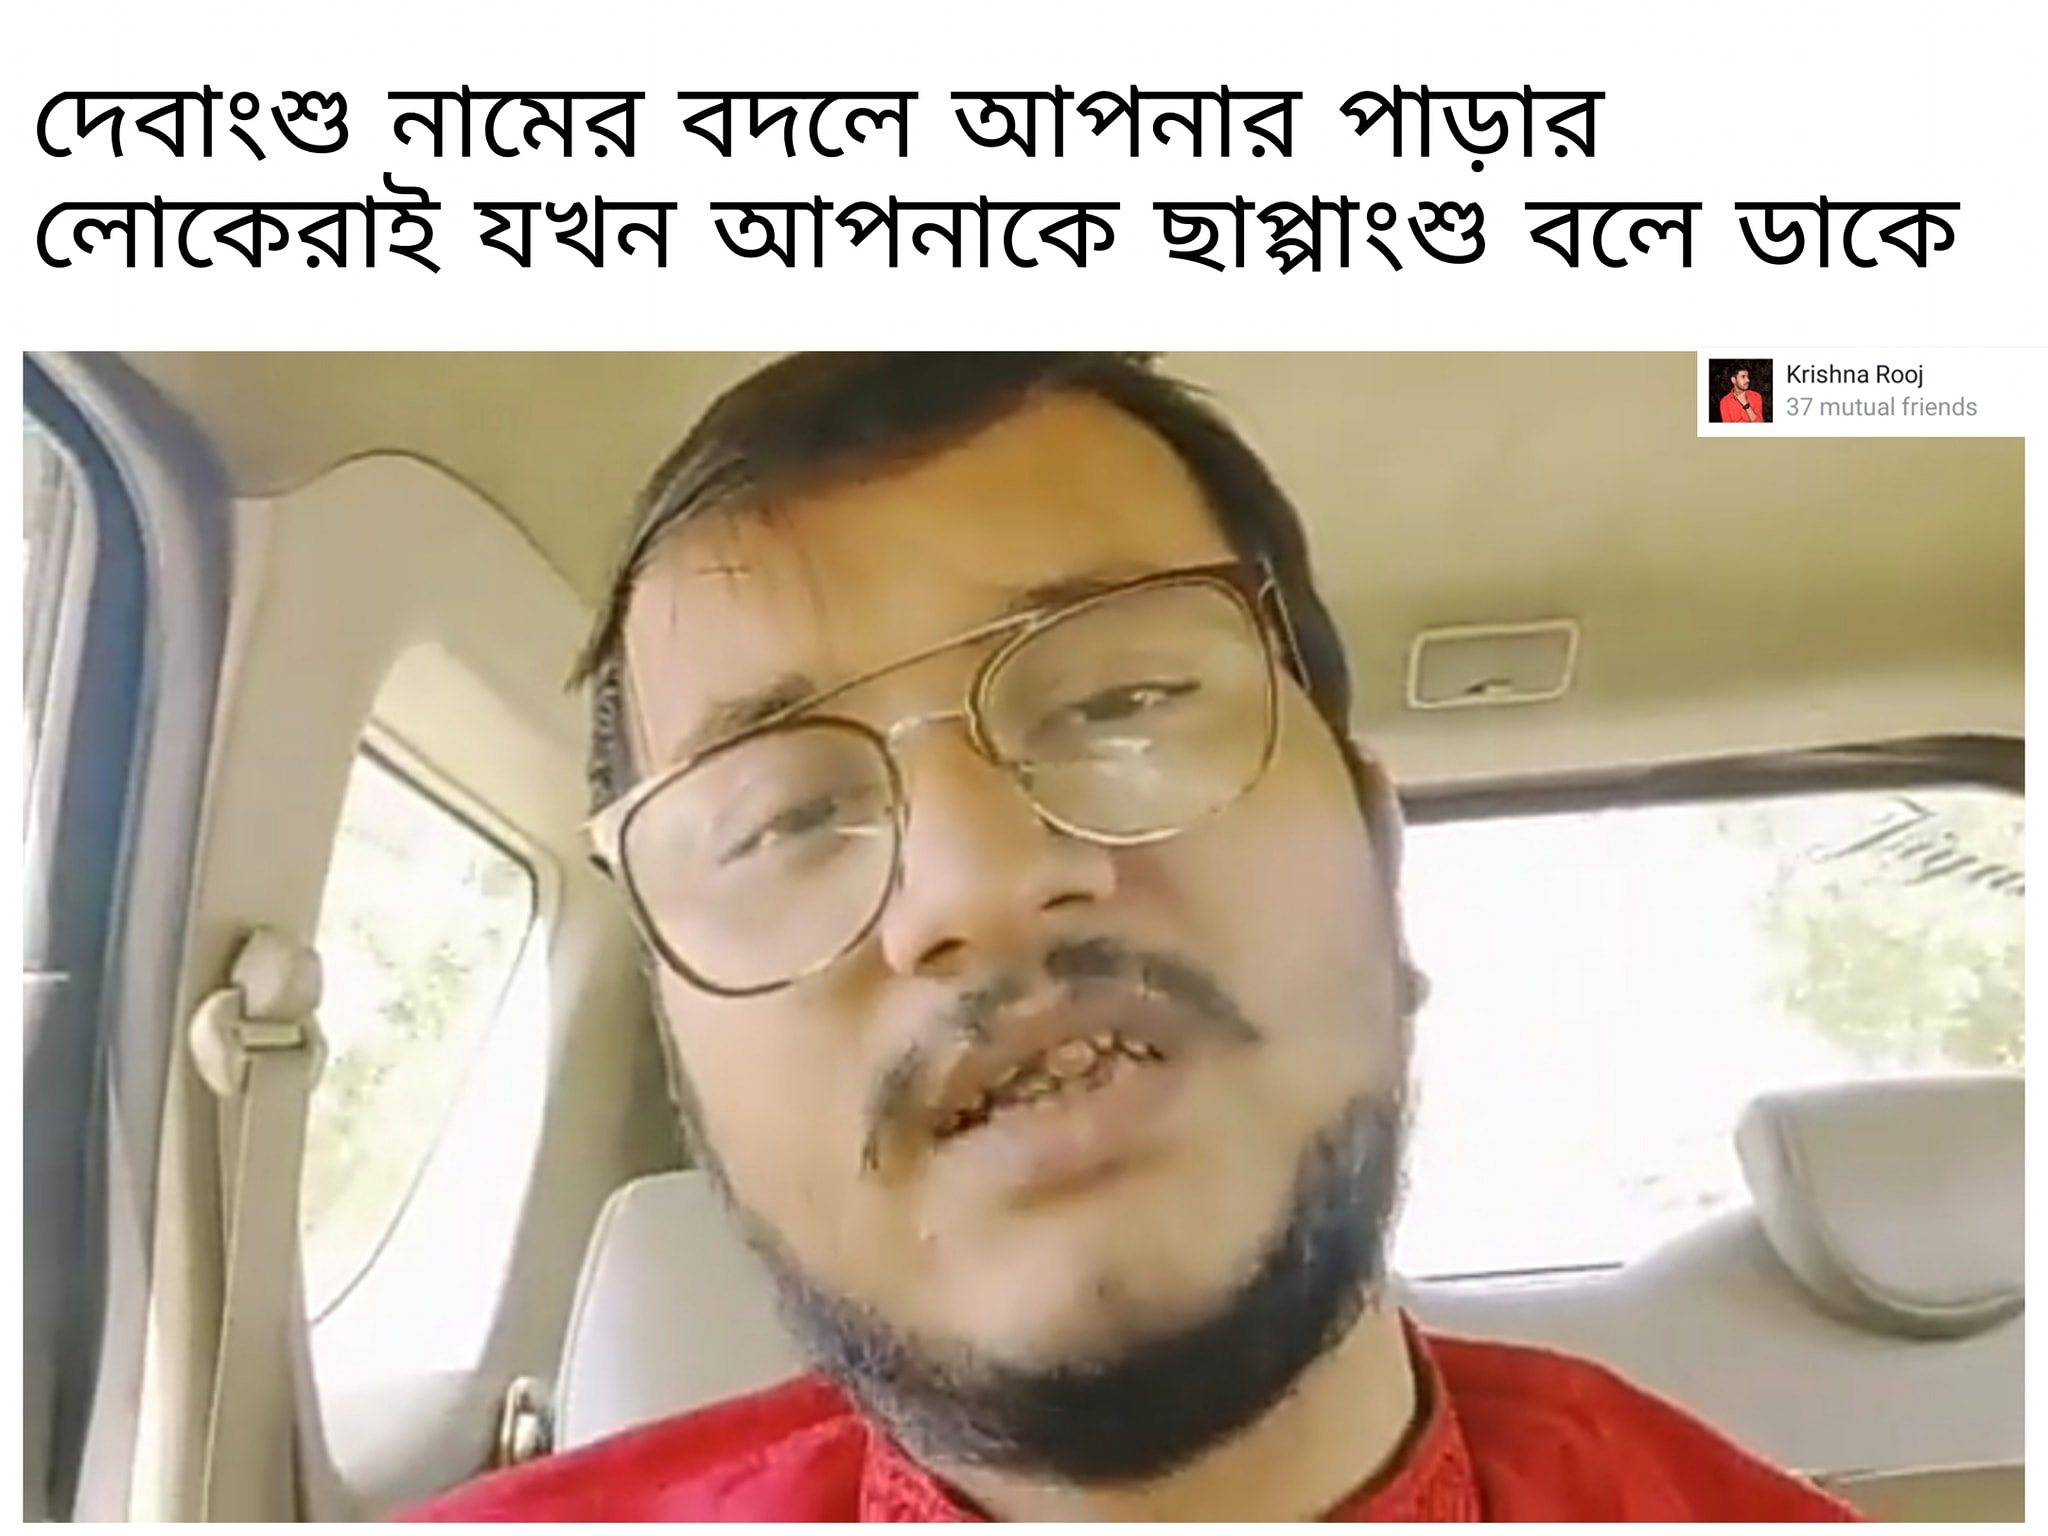
Text: দেবাংশু নামের বদলে আপনার পাড়ার লোকেরাই যখন আপনাকে ছাপ্পাংশু বলে ডাকে
Label: Hate
Hate category: Political
Targeted group: Organization